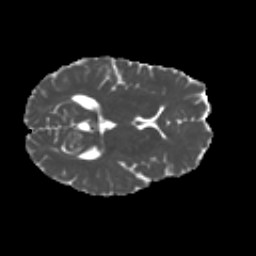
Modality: MD
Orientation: axial
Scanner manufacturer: siemens
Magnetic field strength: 3 T
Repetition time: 4.16 s
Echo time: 0.0806 s